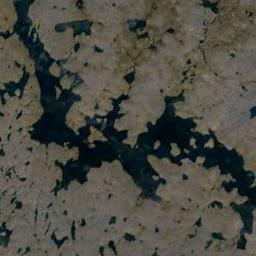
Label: wetland